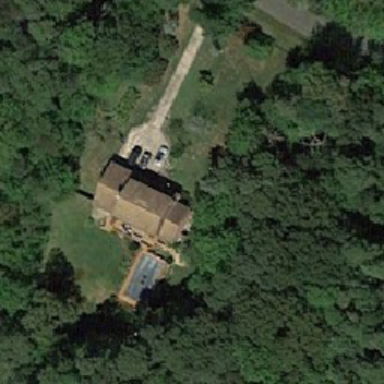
The forest was surrounded by a house .